Question: '''
var tada =document.querySelectorAll("#element > table tr:nth-child(n+0) td:nth-child(1)")[0].outerText
'''
this gains first
'''
var tada =document.querySelectorAll("#element > table tr:nth-child(n+0) td:nth-child(1)")[1].outerText
'''
This kind of text how can it be changed to fit all the values?
How do I change '[0].outerText'
0 to all numbers?
or how to get only the first number from the picture (console.log)

They just need to get those first numbers the code of the page looks like this
<URL>
and yet how to calculate all array?
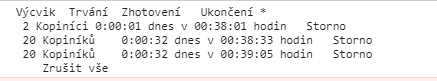
Answer: This is my approach,
- There is a NaN element that I didn't know if you want to remove or remain there.- The code split the 'td' tag and get the last part (after the div). Then just 'parseInt()' the value and you will get the number.- As a result you will get an array with the numbers.
'''
//just commented this for tests purpose
//var tada = Array.from(document.querySelectorAll("#element > table tr:nth-child(n+0) td:nth-child(1)"));
var tada = Array.from(document.querySelectorAll("table tr:nth-child(n+0) td:nth-child(1)"));
let numbers = [];
tada.forEach(e => {
let num = parseInt(e.innerHTML.split("</div>")[1]);
//to avoid adding Nan
if (!isNaN(num)) numbers.push(num);
});
let sum = numbers.reduce((a, b) => a + b, 0);
console.log(sum);
'''
'''
<div class="trainqueue_wrap" id="trainqueue_wrap_barracks">
<table class="vis" style="width: 100%">
<tbody>
<tr>
<th style="width: 25%">Vycvik</th>
<th>Trvani</th>
<th>Zhotoveni</th>
<th style="width: 150px">Ukonceni *</th>
<th style="background:none !important; width: 2%"></th>
</tr>
<tr class="lit">
<td class="lit-item">
<div class="unit_sprite unit_sprite_smaller sword"></div>
19 Sermiru
</td>
<td class="lit-item"><span class="">0:00:37</span></td>
<td class="lit-item">dnes v 00:42:11 hodin</td>
<td class="lit-item"><a class="btn btn-cancel" onclick="return TrainOverview.cancelOrder(1645)" href="/">Storno</a></td>
<td class="lit-item" style="background:none !important;"></td>
</tr>
</tbody>
<tbody id="trainqueue_barracks">
<tr class="sortable_row" id="trainorder_0">
<td class="">
<div class="unit_sprite unit_sprite_smaller spear"></div>
20 Kopiniku
</td>
<td>0:00:32</td>
<td>dnes v 00:42:43 hodin</td>
<td><a class="btn btn-cancel" onclick="return TrainOverview.cancelOrder(1646)" href="/">Storno</a></td>
</tr>
<tr class="sortable_row" id="trainorder_1">
<td class="">
<div class="unit_sprite unit_sprite_smaller spear"></div>
20 Kopiniku
</td>
<td>0:00:32</td>
<td>dnes v 00:43:15 hodin</td>
<td><a class="btn btn-cancel" onclick="return TrainOverview.cancelOrder(1647)" href="/">Storno</a></td>
</tr>
<tr>
<td colspan="3">&nbsp;</td>
<td class="lit-item">
<a class="evt-confirm btn btn-cancel nowrap" data-confirm-msg="Opravdu chces zrusit veskerou rekrutaci?" href="">Zrusit vse</a></td>
<th style="background:none !important;"></th>
</tr>
</tbody>
</table>
</div>
'''